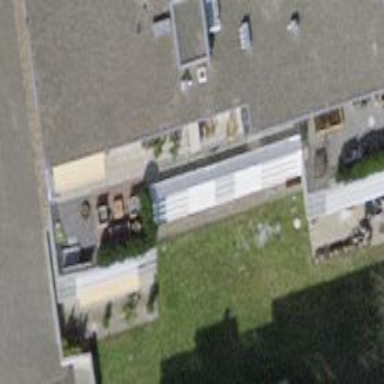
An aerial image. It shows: White building with flat roof.